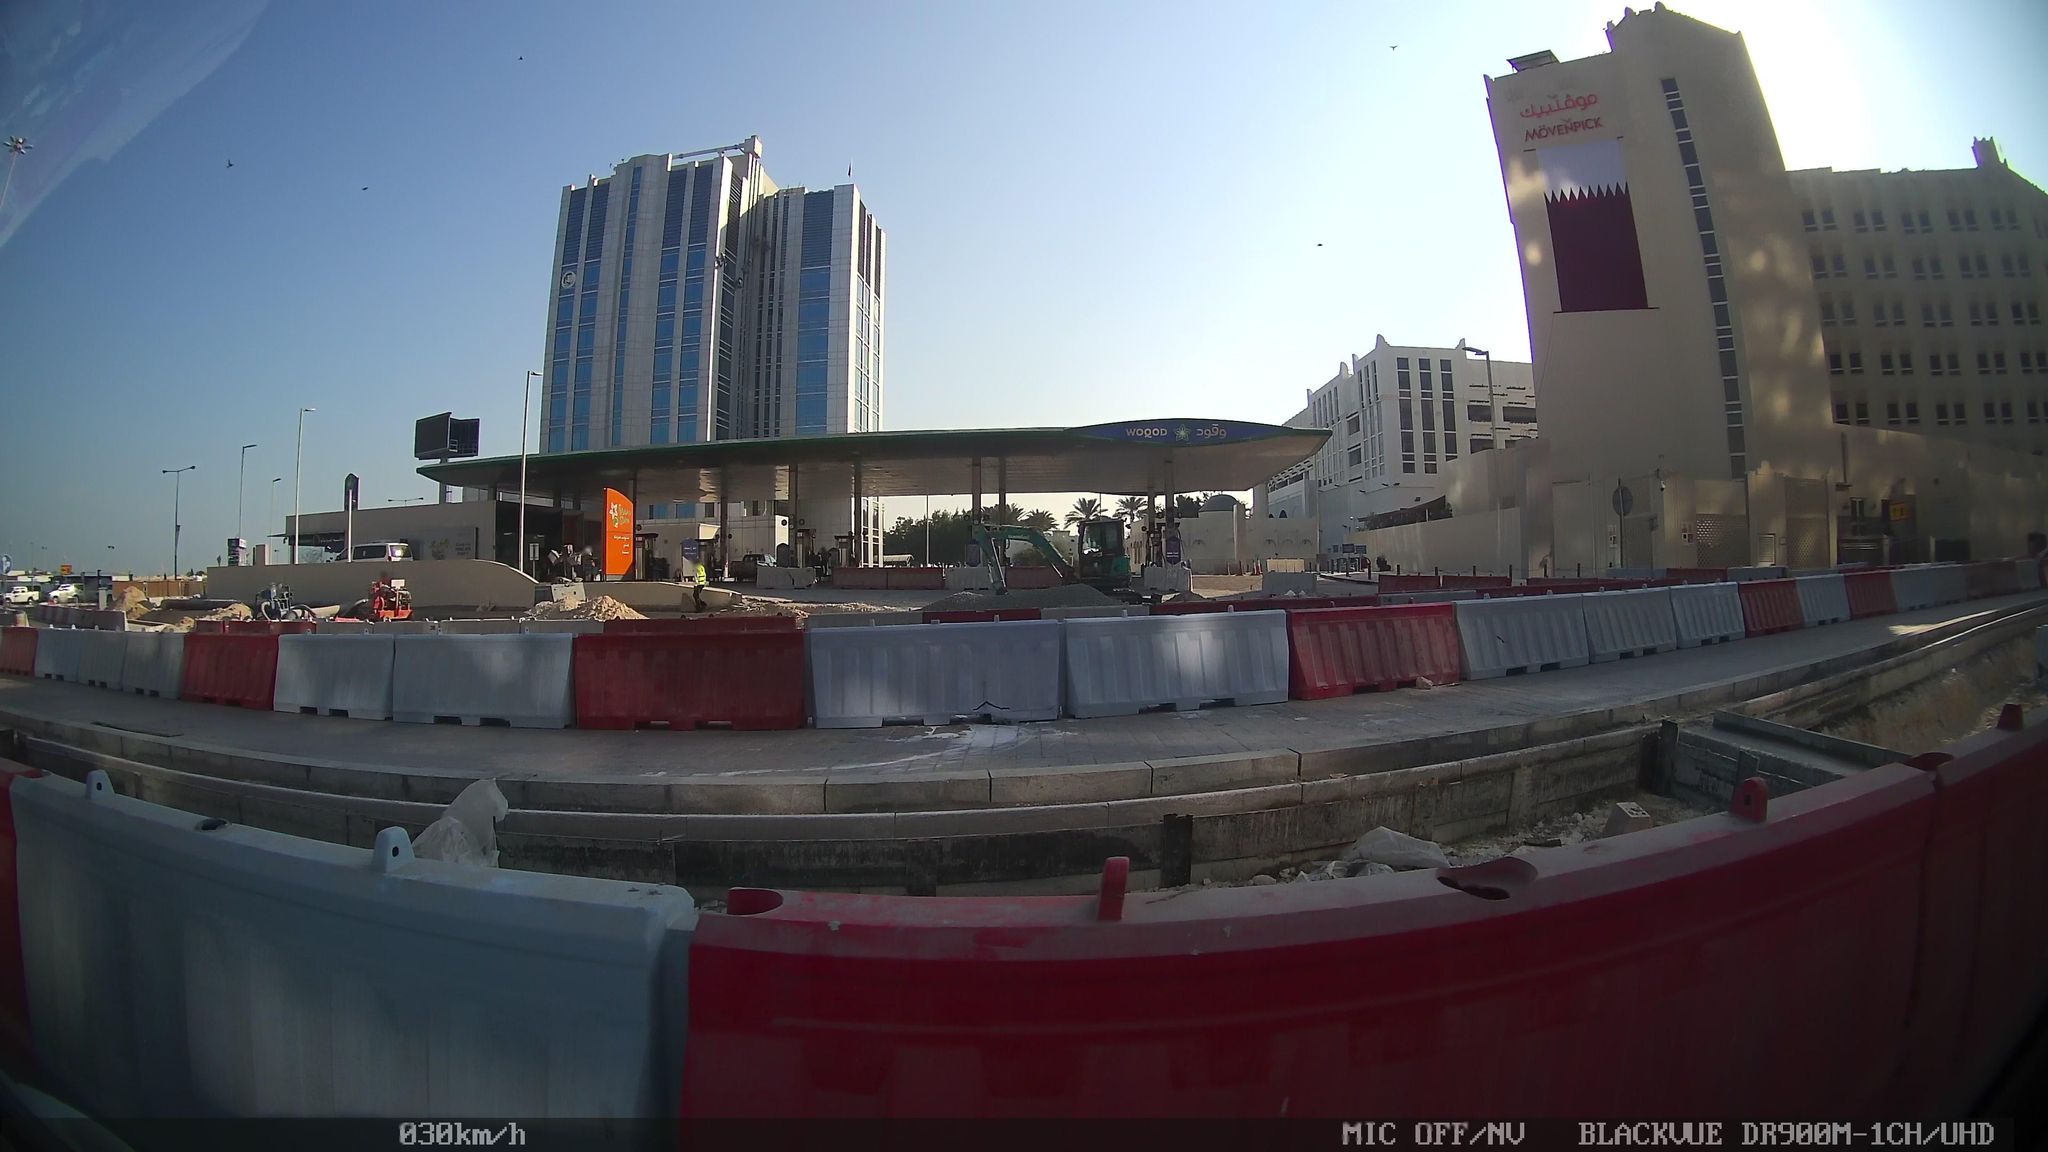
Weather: snowy
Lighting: day
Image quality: good
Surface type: driving surface
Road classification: primary
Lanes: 3
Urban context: urban centre
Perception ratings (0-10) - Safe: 0.61, Lively: 4.94, Beautiful: 2.41, Boring: 7.42, Depressing: 8.66, Wealthy: 3.63